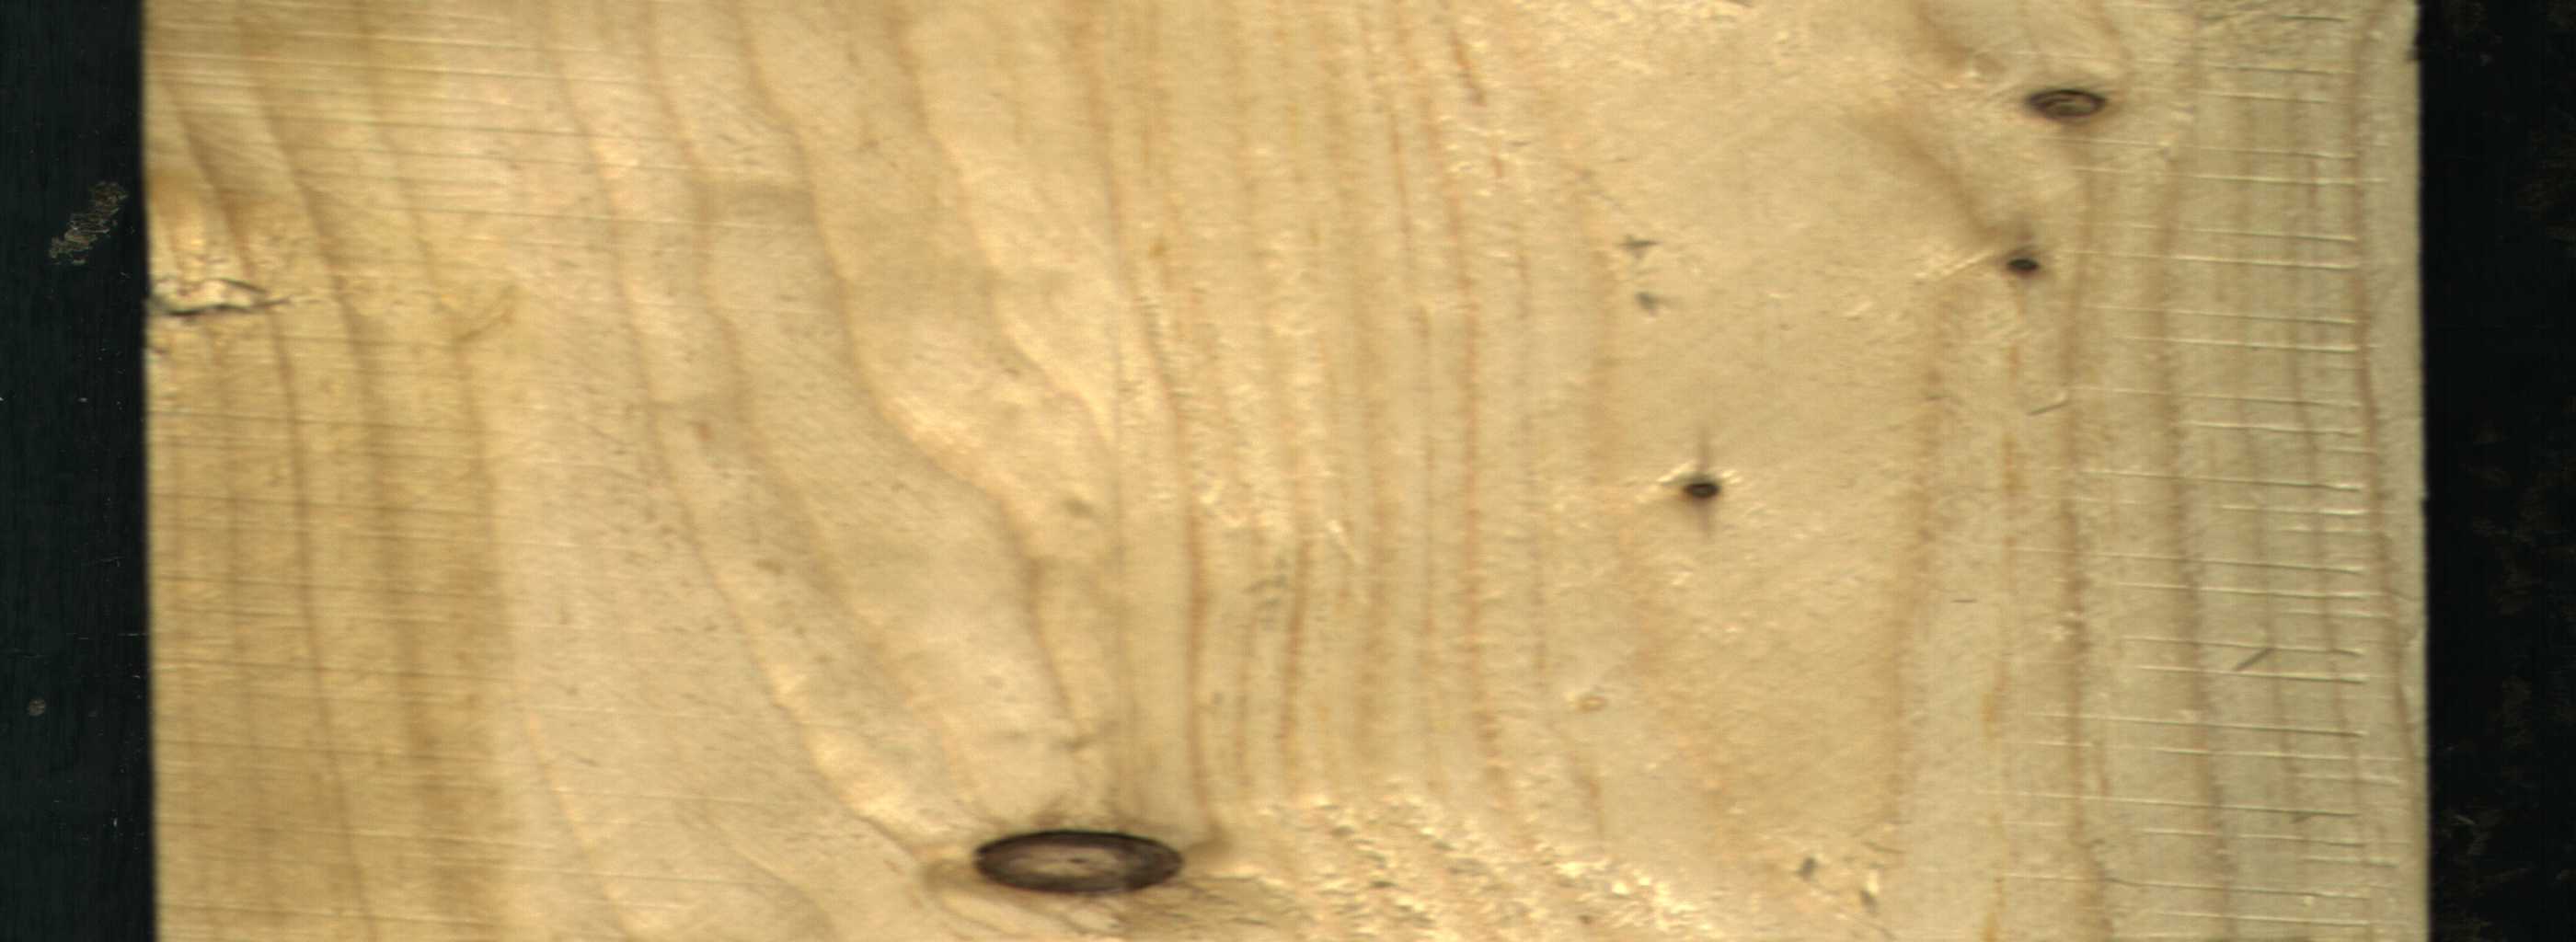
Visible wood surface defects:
Dead_Knot
Dead_Knot
Dead_Knot
Dead_Knot